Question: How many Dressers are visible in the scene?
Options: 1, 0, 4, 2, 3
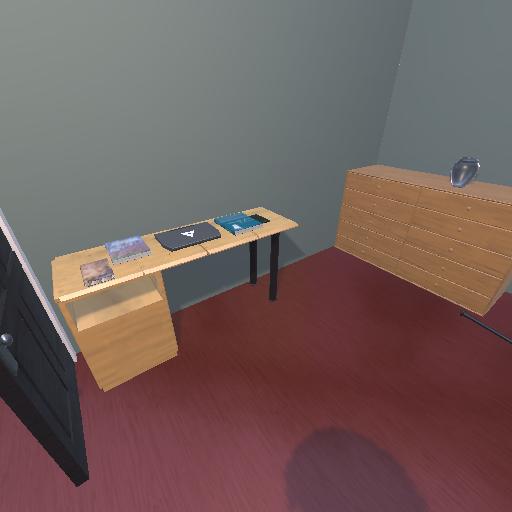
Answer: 1